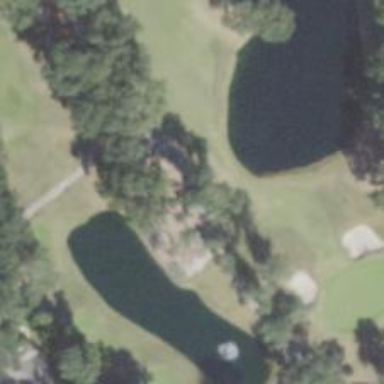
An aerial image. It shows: Path for both roads and golfers.